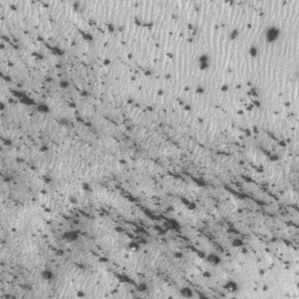
Label: frost